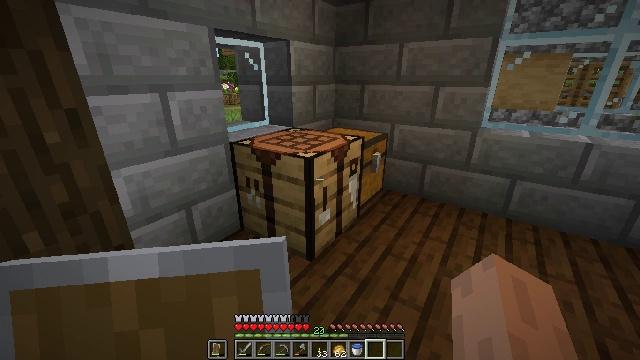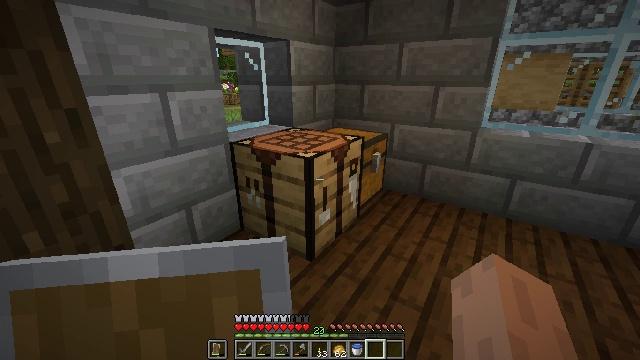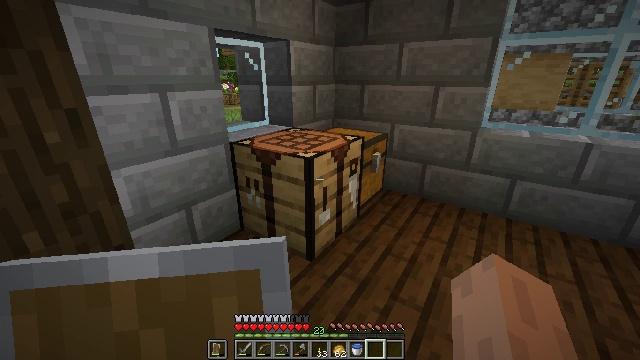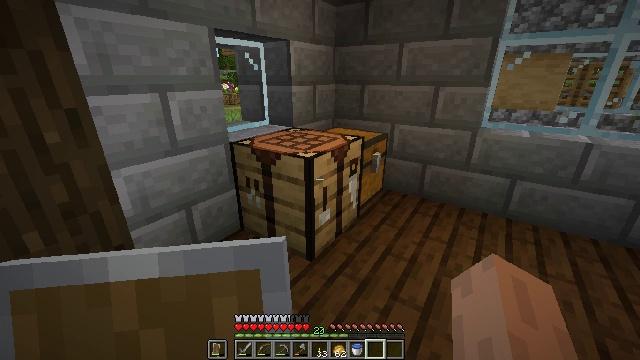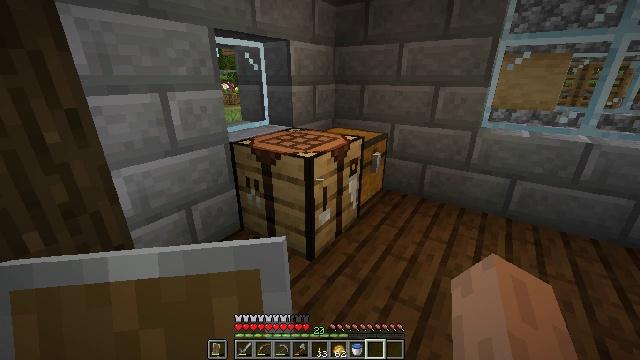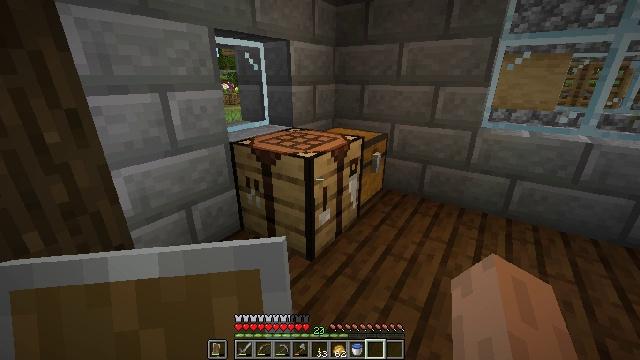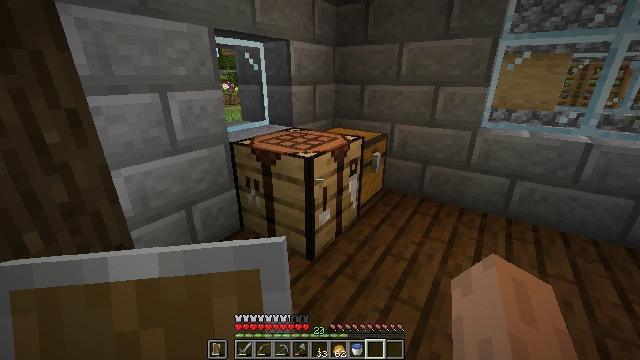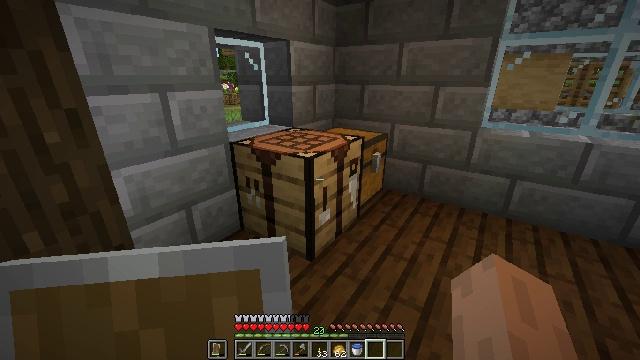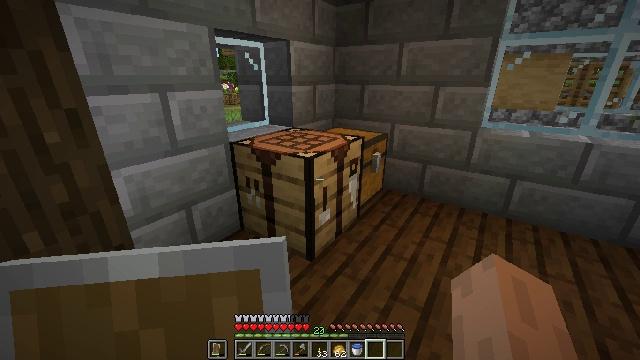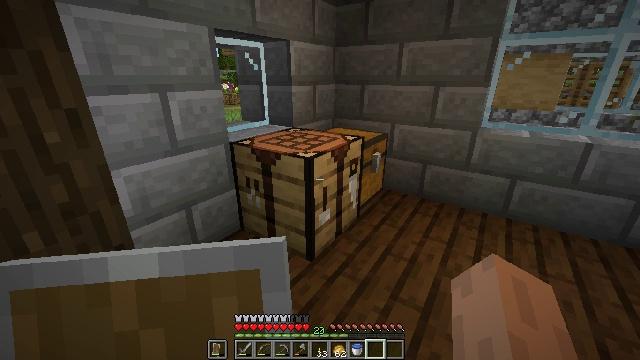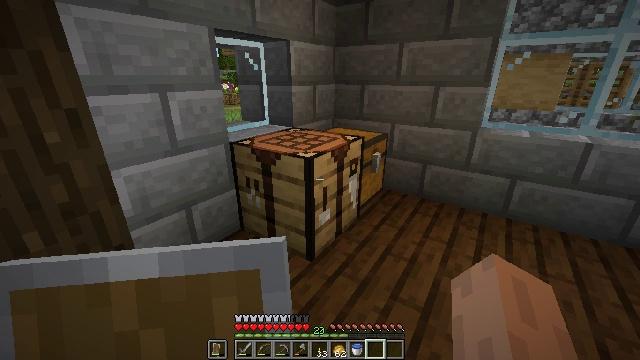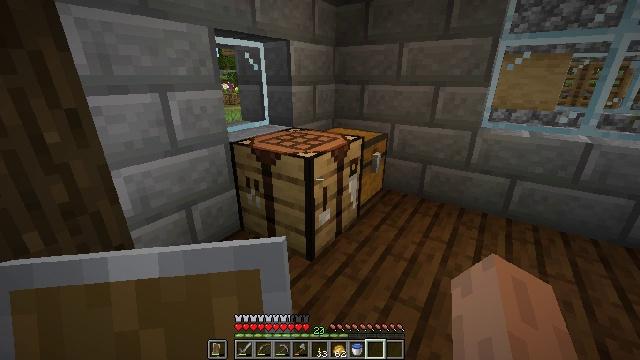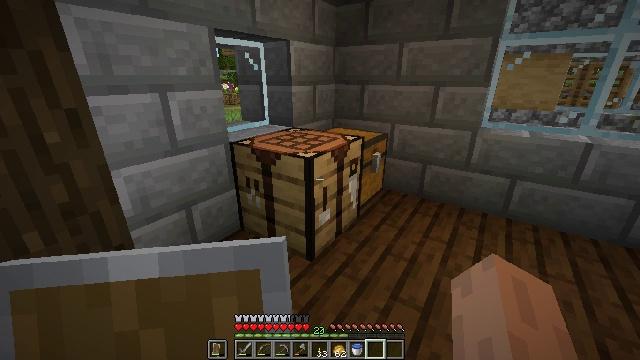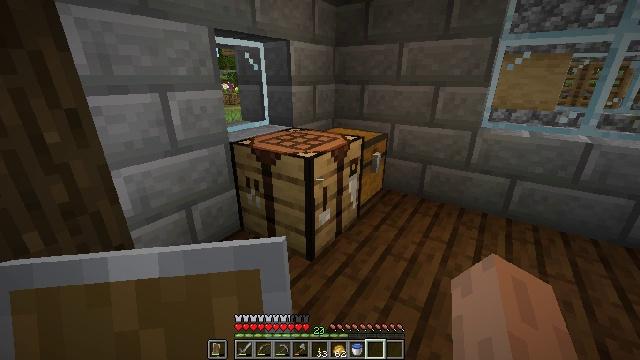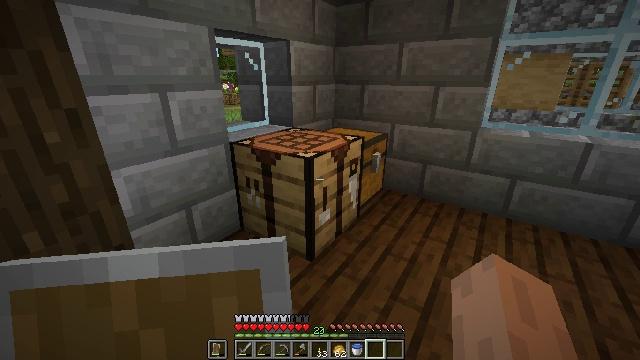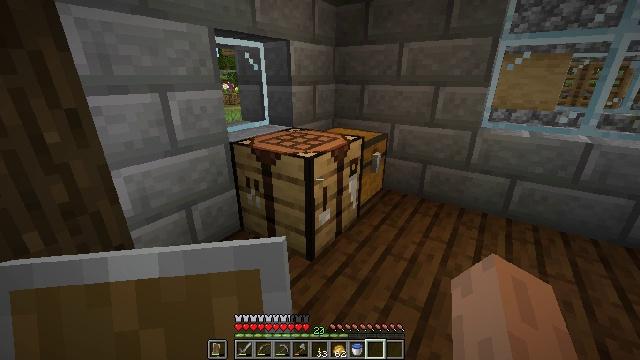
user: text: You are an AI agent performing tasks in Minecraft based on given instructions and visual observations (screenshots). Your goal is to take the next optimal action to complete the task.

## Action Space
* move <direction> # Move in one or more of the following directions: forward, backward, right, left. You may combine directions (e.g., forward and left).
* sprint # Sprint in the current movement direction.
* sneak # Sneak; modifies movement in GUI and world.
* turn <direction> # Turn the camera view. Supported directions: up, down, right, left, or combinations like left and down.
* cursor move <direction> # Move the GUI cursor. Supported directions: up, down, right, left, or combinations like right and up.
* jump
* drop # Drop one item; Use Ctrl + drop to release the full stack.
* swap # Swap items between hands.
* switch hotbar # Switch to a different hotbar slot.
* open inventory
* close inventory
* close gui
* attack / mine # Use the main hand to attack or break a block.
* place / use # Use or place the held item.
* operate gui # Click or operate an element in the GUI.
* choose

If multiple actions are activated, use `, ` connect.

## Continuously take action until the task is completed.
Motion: motion action
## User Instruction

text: Recycle the stone brick stairs from the structure.
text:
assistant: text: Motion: no_op
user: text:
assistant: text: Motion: no_op
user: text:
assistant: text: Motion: no_op
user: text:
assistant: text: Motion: no_op
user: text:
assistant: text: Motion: no_op
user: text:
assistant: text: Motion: no_op
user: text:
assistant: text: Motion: no_op
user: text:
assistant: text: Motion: no_op
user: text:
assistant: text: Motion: no_op
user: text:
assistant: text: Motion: no_op
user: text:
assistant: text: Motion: no_op
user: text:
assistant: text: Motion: no_op
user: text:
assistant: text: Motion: no_op
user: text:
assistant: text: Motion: no_op
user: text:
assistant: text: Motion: no_op
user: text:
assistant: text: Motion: no_op
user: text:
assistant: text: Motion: no_op
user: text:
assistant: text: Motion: no_op
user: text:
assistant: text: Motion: no_op
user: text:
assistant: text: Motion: no_op
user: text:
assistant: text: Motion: no_op
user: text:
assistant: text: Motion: no_op
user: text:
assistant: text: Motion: no_op
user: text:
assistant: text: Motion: no_op
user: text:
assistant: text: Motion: no_op
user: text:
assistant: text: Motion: no_op
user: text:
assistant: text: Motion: no_op
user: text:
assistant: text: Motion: no_op
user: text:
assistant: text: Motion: no_op
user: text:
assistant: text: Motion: no_op